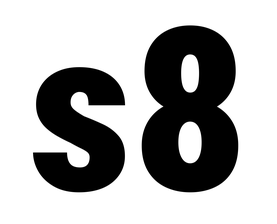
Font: Roboto_Condensed_Black